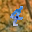
Label: 4